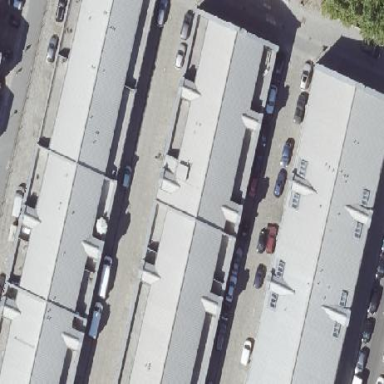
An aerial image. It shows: Commercial building with gabled roof.